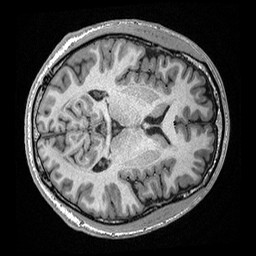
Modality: T1w
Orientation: axial
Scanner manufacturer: ge
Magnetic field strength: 3 T
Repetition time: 2.349 s
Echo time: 0.002968 s